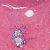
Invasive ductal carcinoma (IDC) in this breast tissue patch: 0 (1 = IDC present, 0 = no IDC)